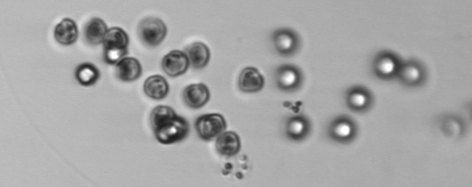
Label: Phaeocystis